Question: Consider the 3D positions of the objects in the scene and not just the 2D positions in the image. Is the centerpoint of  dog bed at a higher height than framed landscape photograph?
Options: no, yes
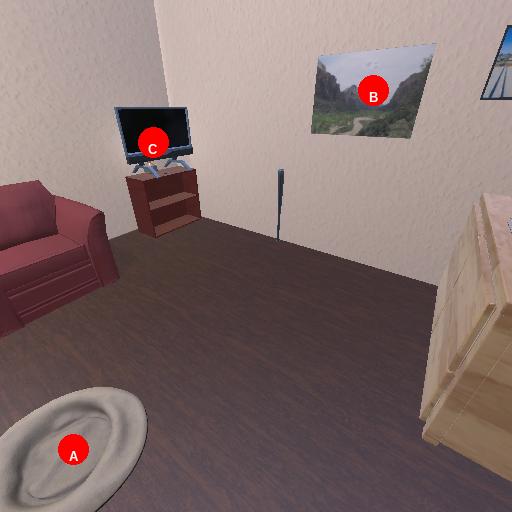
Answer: no